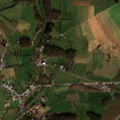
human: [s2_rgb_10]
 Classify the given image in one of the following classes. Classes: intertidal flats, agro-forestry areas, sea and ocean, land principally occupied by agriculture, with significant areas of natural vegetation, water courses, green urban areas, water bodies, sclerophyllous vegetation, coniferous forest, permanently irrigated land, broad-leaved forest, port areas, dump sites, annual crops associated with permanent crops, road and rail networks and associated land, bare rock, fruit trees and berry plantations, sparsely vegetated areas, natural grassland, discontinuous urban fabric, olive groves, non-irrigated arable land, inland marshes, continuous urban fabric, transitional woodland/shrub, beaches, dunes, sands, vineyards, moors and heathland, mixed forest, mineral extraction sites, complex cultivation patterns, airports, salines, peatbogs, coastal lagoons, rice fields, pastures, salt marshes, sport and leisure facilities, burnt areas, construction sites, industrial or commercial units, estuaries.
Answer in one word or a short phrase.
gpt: discontinuous urban fabric, non-irrigated arable land, pastures, land principally occupied by agriculture, with significant areas of natural vegetation